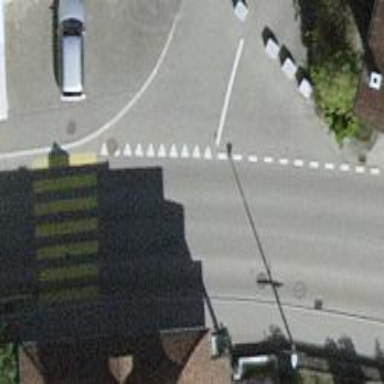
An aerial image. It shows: Tertiary road with asphalt surface.